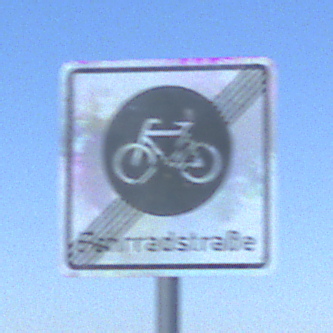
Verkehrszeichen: EndeFahrradstrasse
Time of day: MorningAfternoon
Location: Outdoor (Nature)
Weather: PartlyCloudy
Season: NotSpecified
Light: Natural